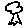
Label: tree